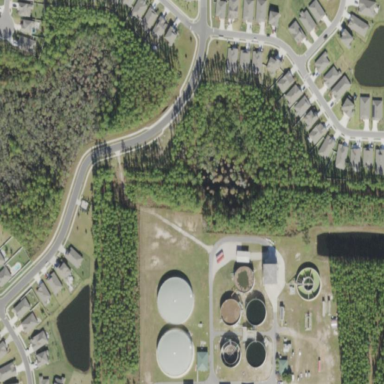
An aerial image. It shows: Wastewater plant.